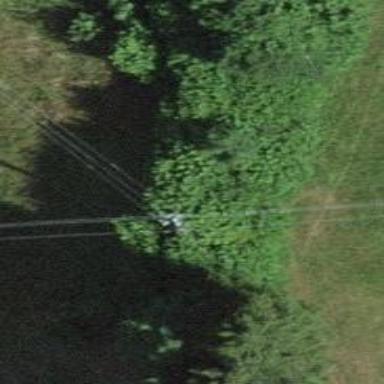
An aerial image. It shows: Utility pole in the area.